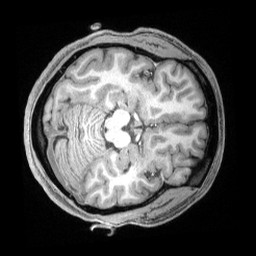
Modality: T1w
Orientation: axial